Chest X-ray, PA view. Patient: 38 years old, sex F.
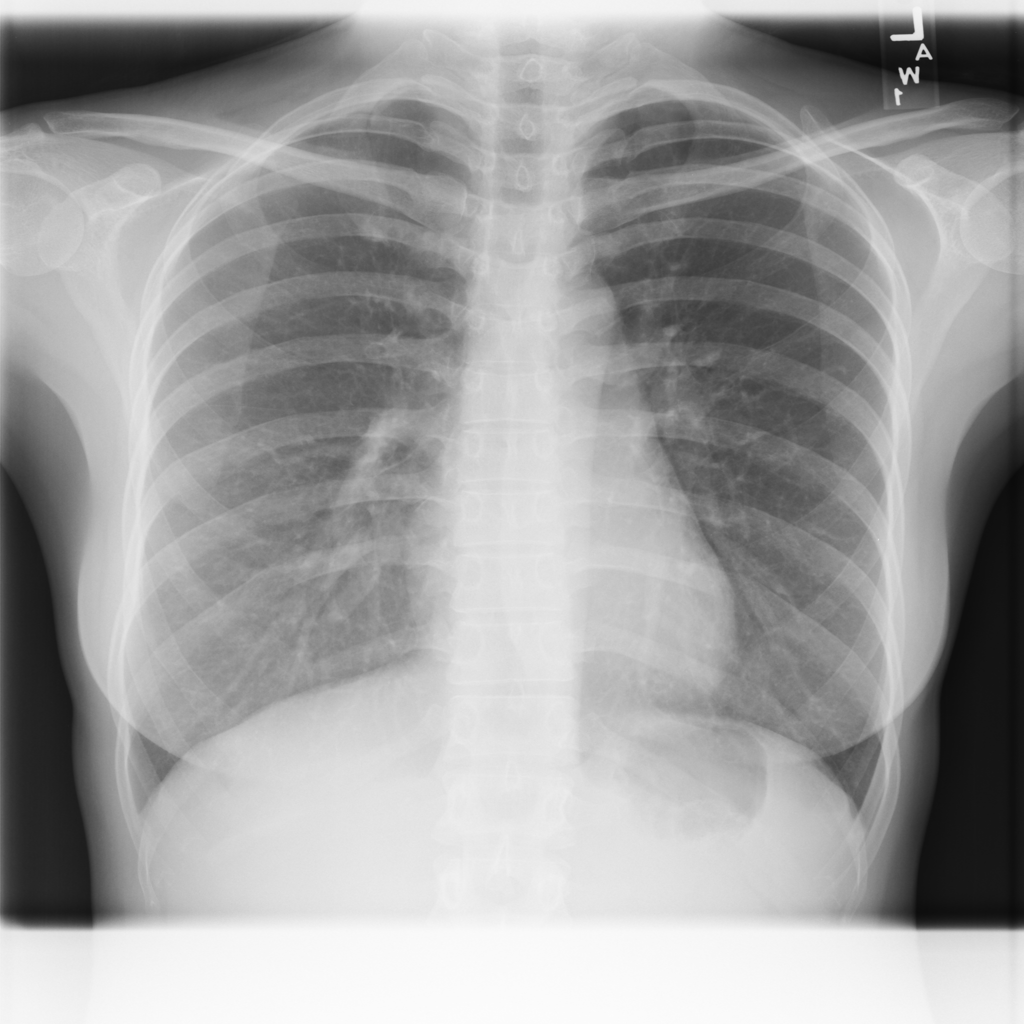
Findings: No Finding